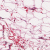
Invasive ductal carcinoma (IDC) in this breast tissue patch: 0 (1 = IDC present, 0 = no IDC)